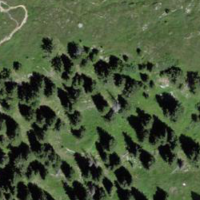
EUNIS habitat code: 31
Species observed at this site:
Vaccinium uliginosum